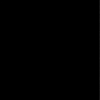
Label: dusty